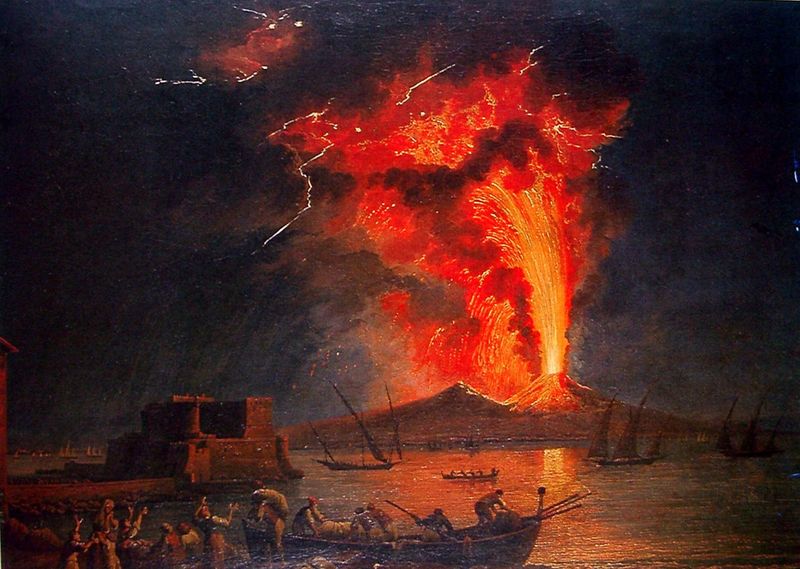
Titel: Ausbruch des Vesuv im Jahre 1779
Künstler: Jacob Philipp Hackert
Standort: Köln
Institution: Privatsammlung
Schlagwörter: berg, blau, dunkel, feuer, gemälde, gewitter, himmel, meer, schatten, wasser, weiß, wolken, frauen, gelb, landschaft, menschen, see, stadt, ufer, braun, hell, holz, licht, männer, nacht, orange, schwarz, ölbild, gebäude, rot, schloss, malerei, feier, architektur, mensch, tod, öl, natur, spiegelung, gewässer, qualm, rauch, insel, land, dunkelheit, händler, boot, boote, handel, kahn, ruder, sack, küste, schiff, schiffe, segel, segelboot, segelschiffe, wellen, italien, fischer, segelschiff, gepäck, last, säcke, berge, gebirge, risse, treiben, hafen, ladung, ölgemälde, angst, brandung, gewalt, katastrophe, naturgewalt, querformat, seestück, steg, untergang, ruderboot, ruderer, widerschein, bucht, glitzern, leuchten, segelboote, flucht, smog, burg, blitze, brennen, explosion, flammen, glut, lava, vulkan, meerlandschaft, festung, nachts, gefahr, fliehen, panik, ölmalerei, sprühen, bedrohung, blitz, fontäne, bote, asche, ausbruch, retten, rettung, pompeij, vesuv, vulkanausbruch, mittelmeer, bauwerk, und, neapel, pompeii, kastell, funken, flüchtlinge, ätna, mit, lavastrom, freuer, italein, vulcan, segeboot, bopote, feuerfontäne, mensachne, volcano, 19. jahrhundert, wulkan, ausspucken, bnlitze, nachtt, ööl, vqn gogh